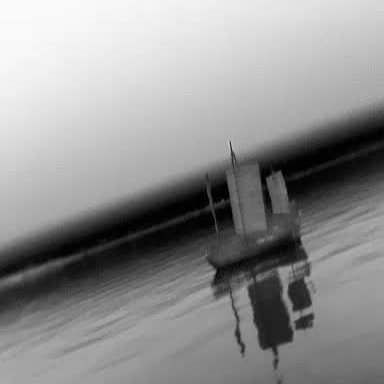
There is a sailboat in the infrared image.